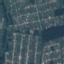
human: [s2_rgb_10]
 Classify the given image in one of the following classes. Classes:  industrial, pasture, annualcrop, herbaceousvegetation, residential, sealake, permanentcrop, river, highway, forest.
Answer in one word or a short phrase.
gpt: Residential